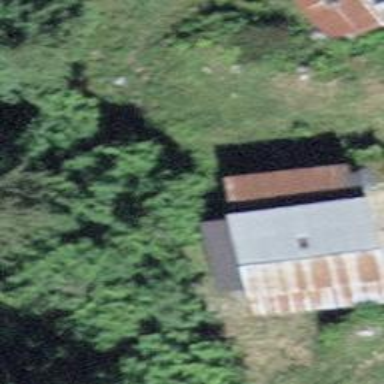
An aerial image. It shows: Barn.